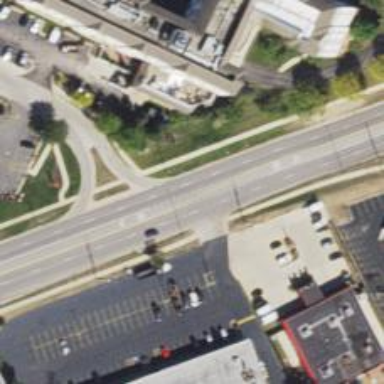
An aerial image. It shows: Primary road with asphalt surface. There is separate sidewalk.